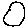
Label: circle